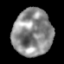
Tissue: lung
Cell type: Others
Senescence score: 0.5611
Nuclear area (px): 1818
Mean DAPI intensity: 138.261